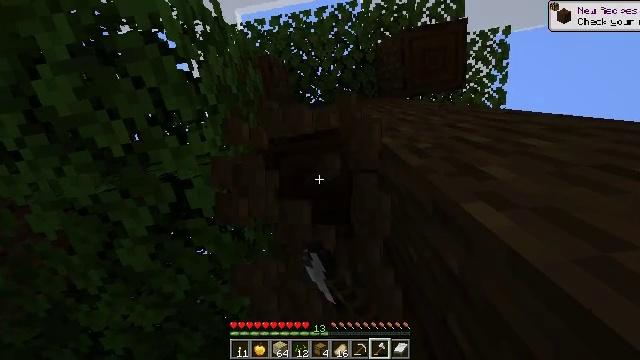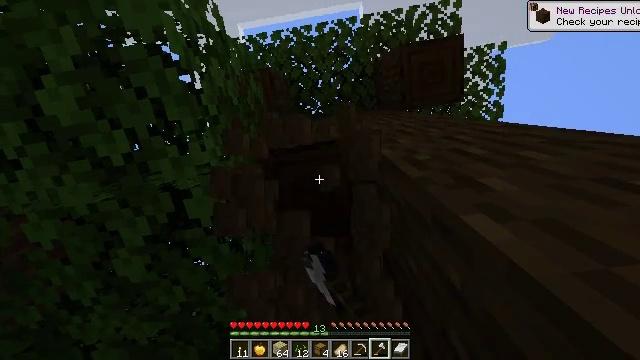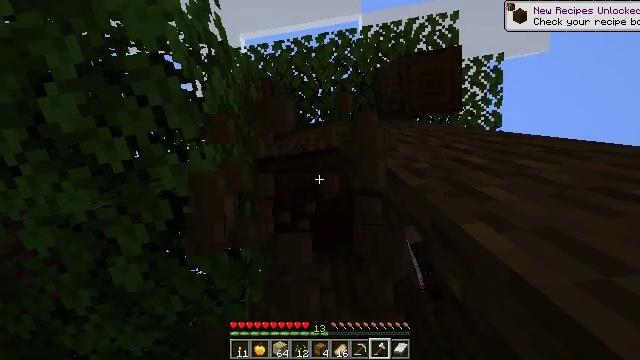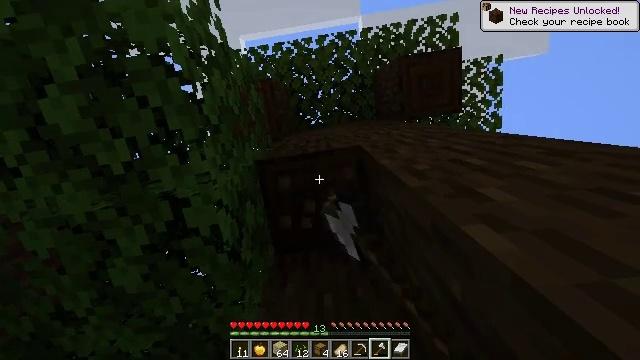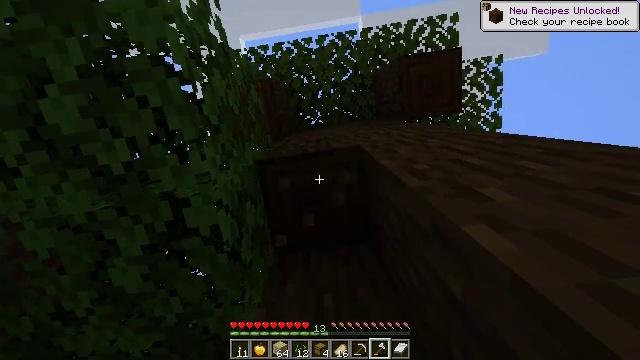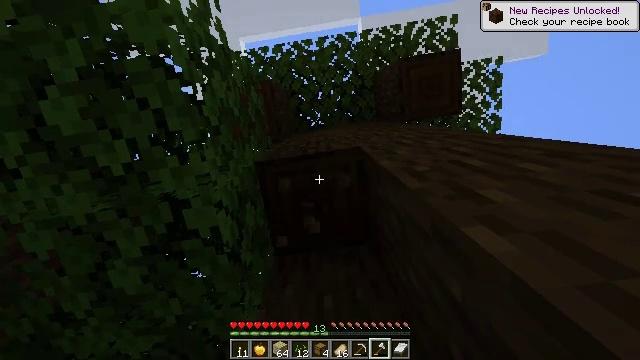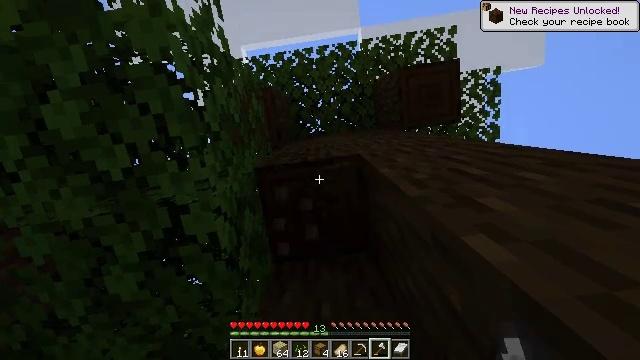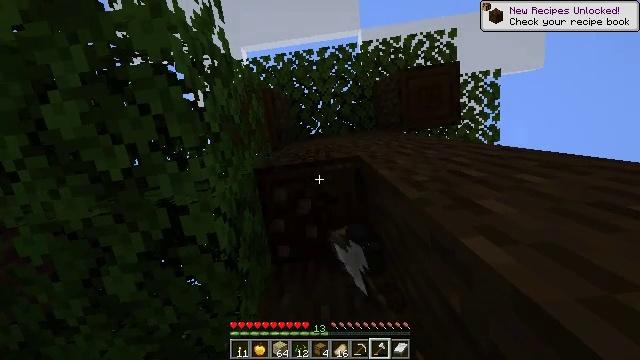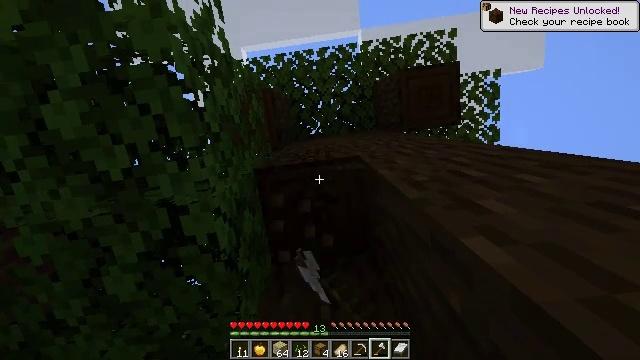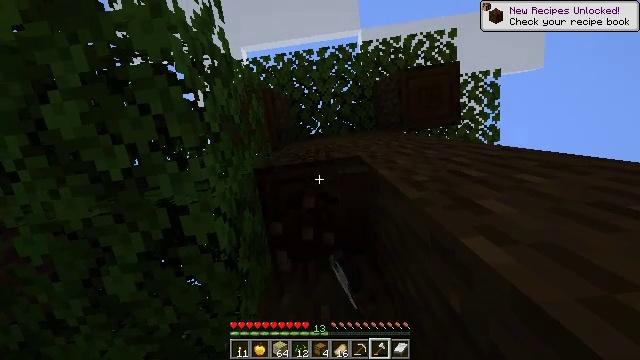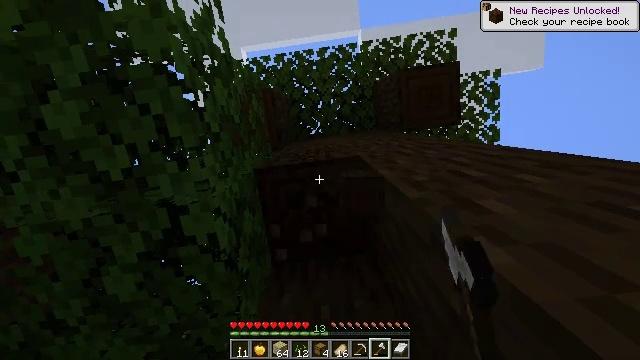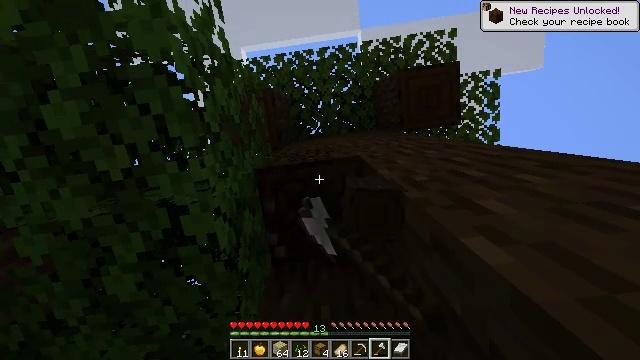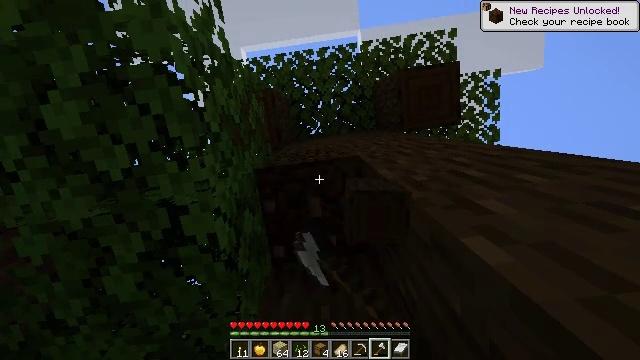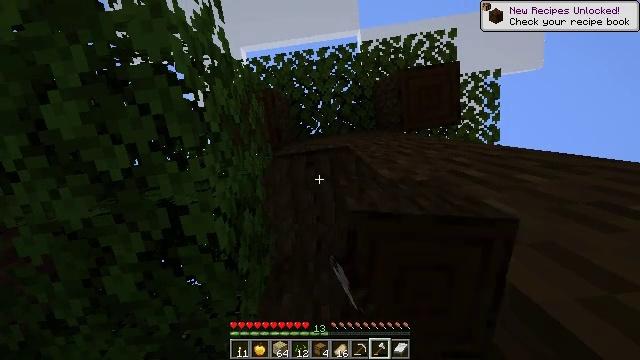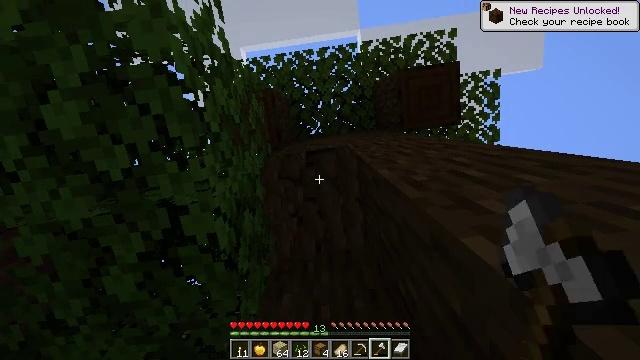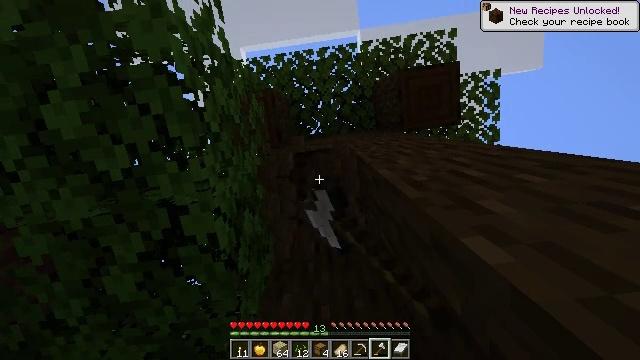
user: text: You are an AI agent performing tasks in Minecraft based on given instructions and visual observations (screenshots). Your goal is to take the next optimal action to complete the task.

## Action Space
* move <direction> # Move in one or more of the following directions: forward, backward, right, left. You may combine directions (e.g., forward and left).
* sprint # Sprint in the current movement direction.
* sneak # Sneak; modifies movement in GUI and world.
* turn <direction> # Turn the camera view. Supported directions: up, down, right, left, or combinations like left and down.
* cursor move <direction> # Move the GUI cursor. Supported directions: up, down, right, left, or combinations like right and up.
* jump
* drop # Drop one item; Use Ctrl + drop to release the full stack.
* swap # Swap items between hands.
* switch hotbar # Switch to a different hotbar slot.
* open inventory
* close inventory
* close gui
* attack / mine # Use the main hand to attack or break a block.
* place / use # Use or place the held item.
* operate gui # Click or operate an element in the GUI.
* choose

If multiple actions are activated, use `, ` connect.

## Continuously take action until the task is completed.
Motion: motion action
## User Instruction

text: Break the dark oak log in the forest.
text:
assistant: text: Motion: turn up, attack / mine
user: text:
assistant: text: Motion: turn up, attack / mine
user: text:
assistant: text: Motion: attack / mine
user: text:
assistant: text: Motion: attack / mine
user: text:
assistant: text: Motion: attack / mine
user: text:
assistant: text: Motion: turn up, attack / mine
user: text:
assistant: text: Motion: attack / mine
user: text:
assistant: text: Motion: attack / mine
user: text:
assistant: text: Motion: attack / mine
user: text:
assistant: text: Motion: attack / mine
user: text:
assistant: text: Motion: attack / mine
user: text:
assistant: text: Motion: attack / mine
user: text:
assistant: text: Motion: attack / mine
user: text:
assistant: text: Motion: attack / mine
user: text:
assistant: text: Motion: attack / mine
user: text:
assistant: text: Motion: attack / mine
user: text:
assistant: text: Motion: attack / mine
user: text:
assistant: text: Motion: attack / mine
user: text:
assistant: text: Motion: attack / mine
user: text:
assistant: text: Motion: attack / mine
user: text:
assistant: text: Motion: attack / mine
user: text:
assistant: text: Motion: attack / mine
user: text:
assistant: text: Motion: attack / mine
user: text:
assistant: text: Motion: attack / mine
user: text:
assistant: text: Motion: attack / mine
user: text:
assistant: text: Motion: attack / mine
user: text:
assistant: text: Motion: attack / mine
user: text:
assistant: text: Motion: attack / mine
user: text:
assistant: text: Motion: attack / mine
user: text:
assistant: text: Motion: attack / mine